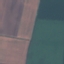
Label: AnnualCrop